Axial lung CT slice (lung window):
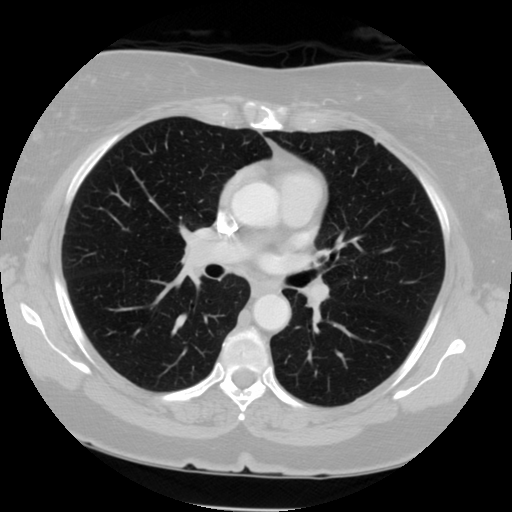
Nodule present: no